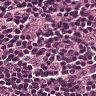
Metastatic tissue present: no